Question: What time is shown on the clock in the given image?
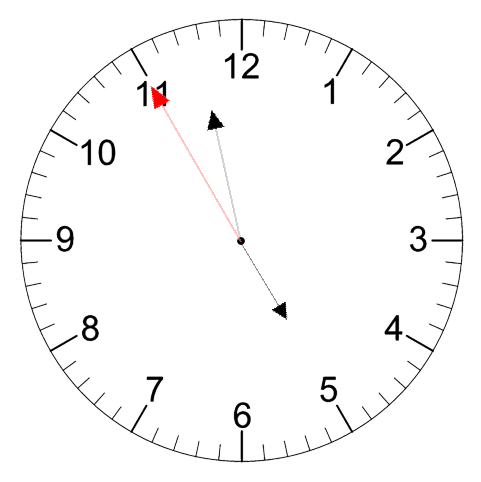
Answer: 04:57:55